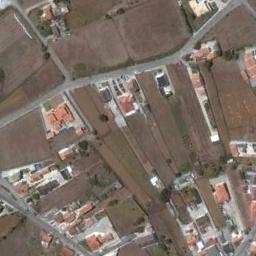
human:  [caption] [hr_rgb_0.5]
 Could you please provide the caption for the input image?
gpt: The terraces are reddish-brown and the top of the mountain is covered with vegetation .

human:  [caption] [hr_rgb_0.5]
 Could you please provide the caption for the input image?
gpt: Many irregularly shaped brown and green mixed farm fields with several paths and many buildings .

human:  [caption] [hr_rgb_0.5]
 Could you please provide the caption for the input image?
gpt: The bare terrace is next to some houses .

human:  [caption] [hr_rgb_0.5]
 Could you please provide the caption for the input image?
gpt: There are many buildings of different shapes and sizes on the terrace .

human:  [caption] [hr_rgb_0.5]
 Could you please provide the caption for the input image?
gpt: There are many orange buildings among the brown terraces .